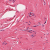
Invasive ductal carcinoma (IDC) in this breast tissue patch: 0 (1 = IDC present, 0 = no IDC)